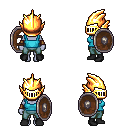
a pixel art fantasy rpg character, female body template, dark elf, purple skin, teal pirate shirt, teal pants, brown long bangs hairstyle, gold helm, cloth bracers, black shoes, shield, four views (front, back, left, right), 2x2 character sprite sheet, small pixel art, hard edges, no anti-aliasing